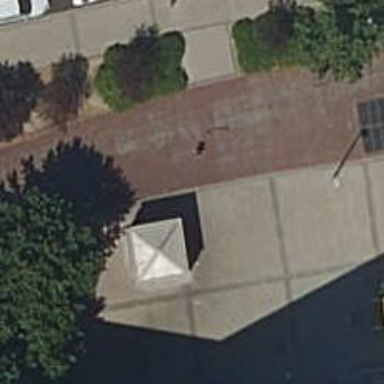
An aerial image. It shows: Subway entrance.